Aerial crown-view tile of a tropical tree (Barro Colorado Island, Panama), acquired 20250512:
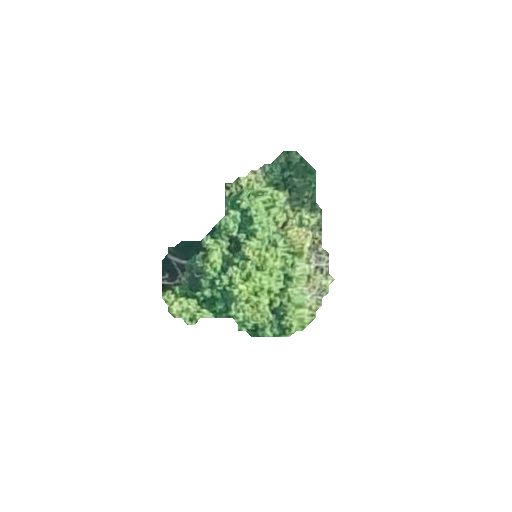
Species: Inga marginata
GBIF accepted scientific name: Inga marginata
Crown area: 30.073 m²